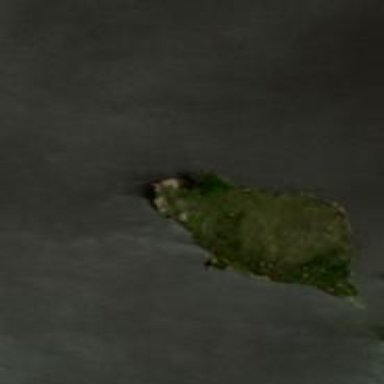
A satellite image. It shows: Islet.